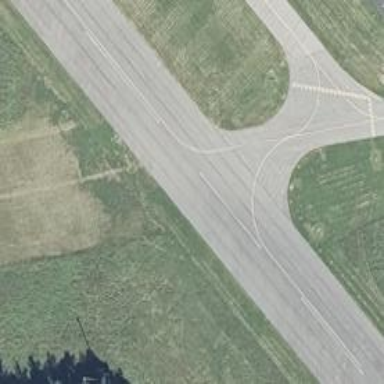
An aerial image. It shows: Image of taxiway at airport.